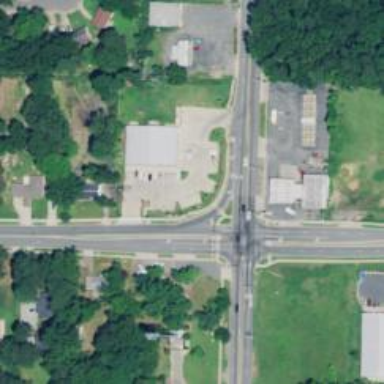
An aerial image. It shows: Marked road crossing.